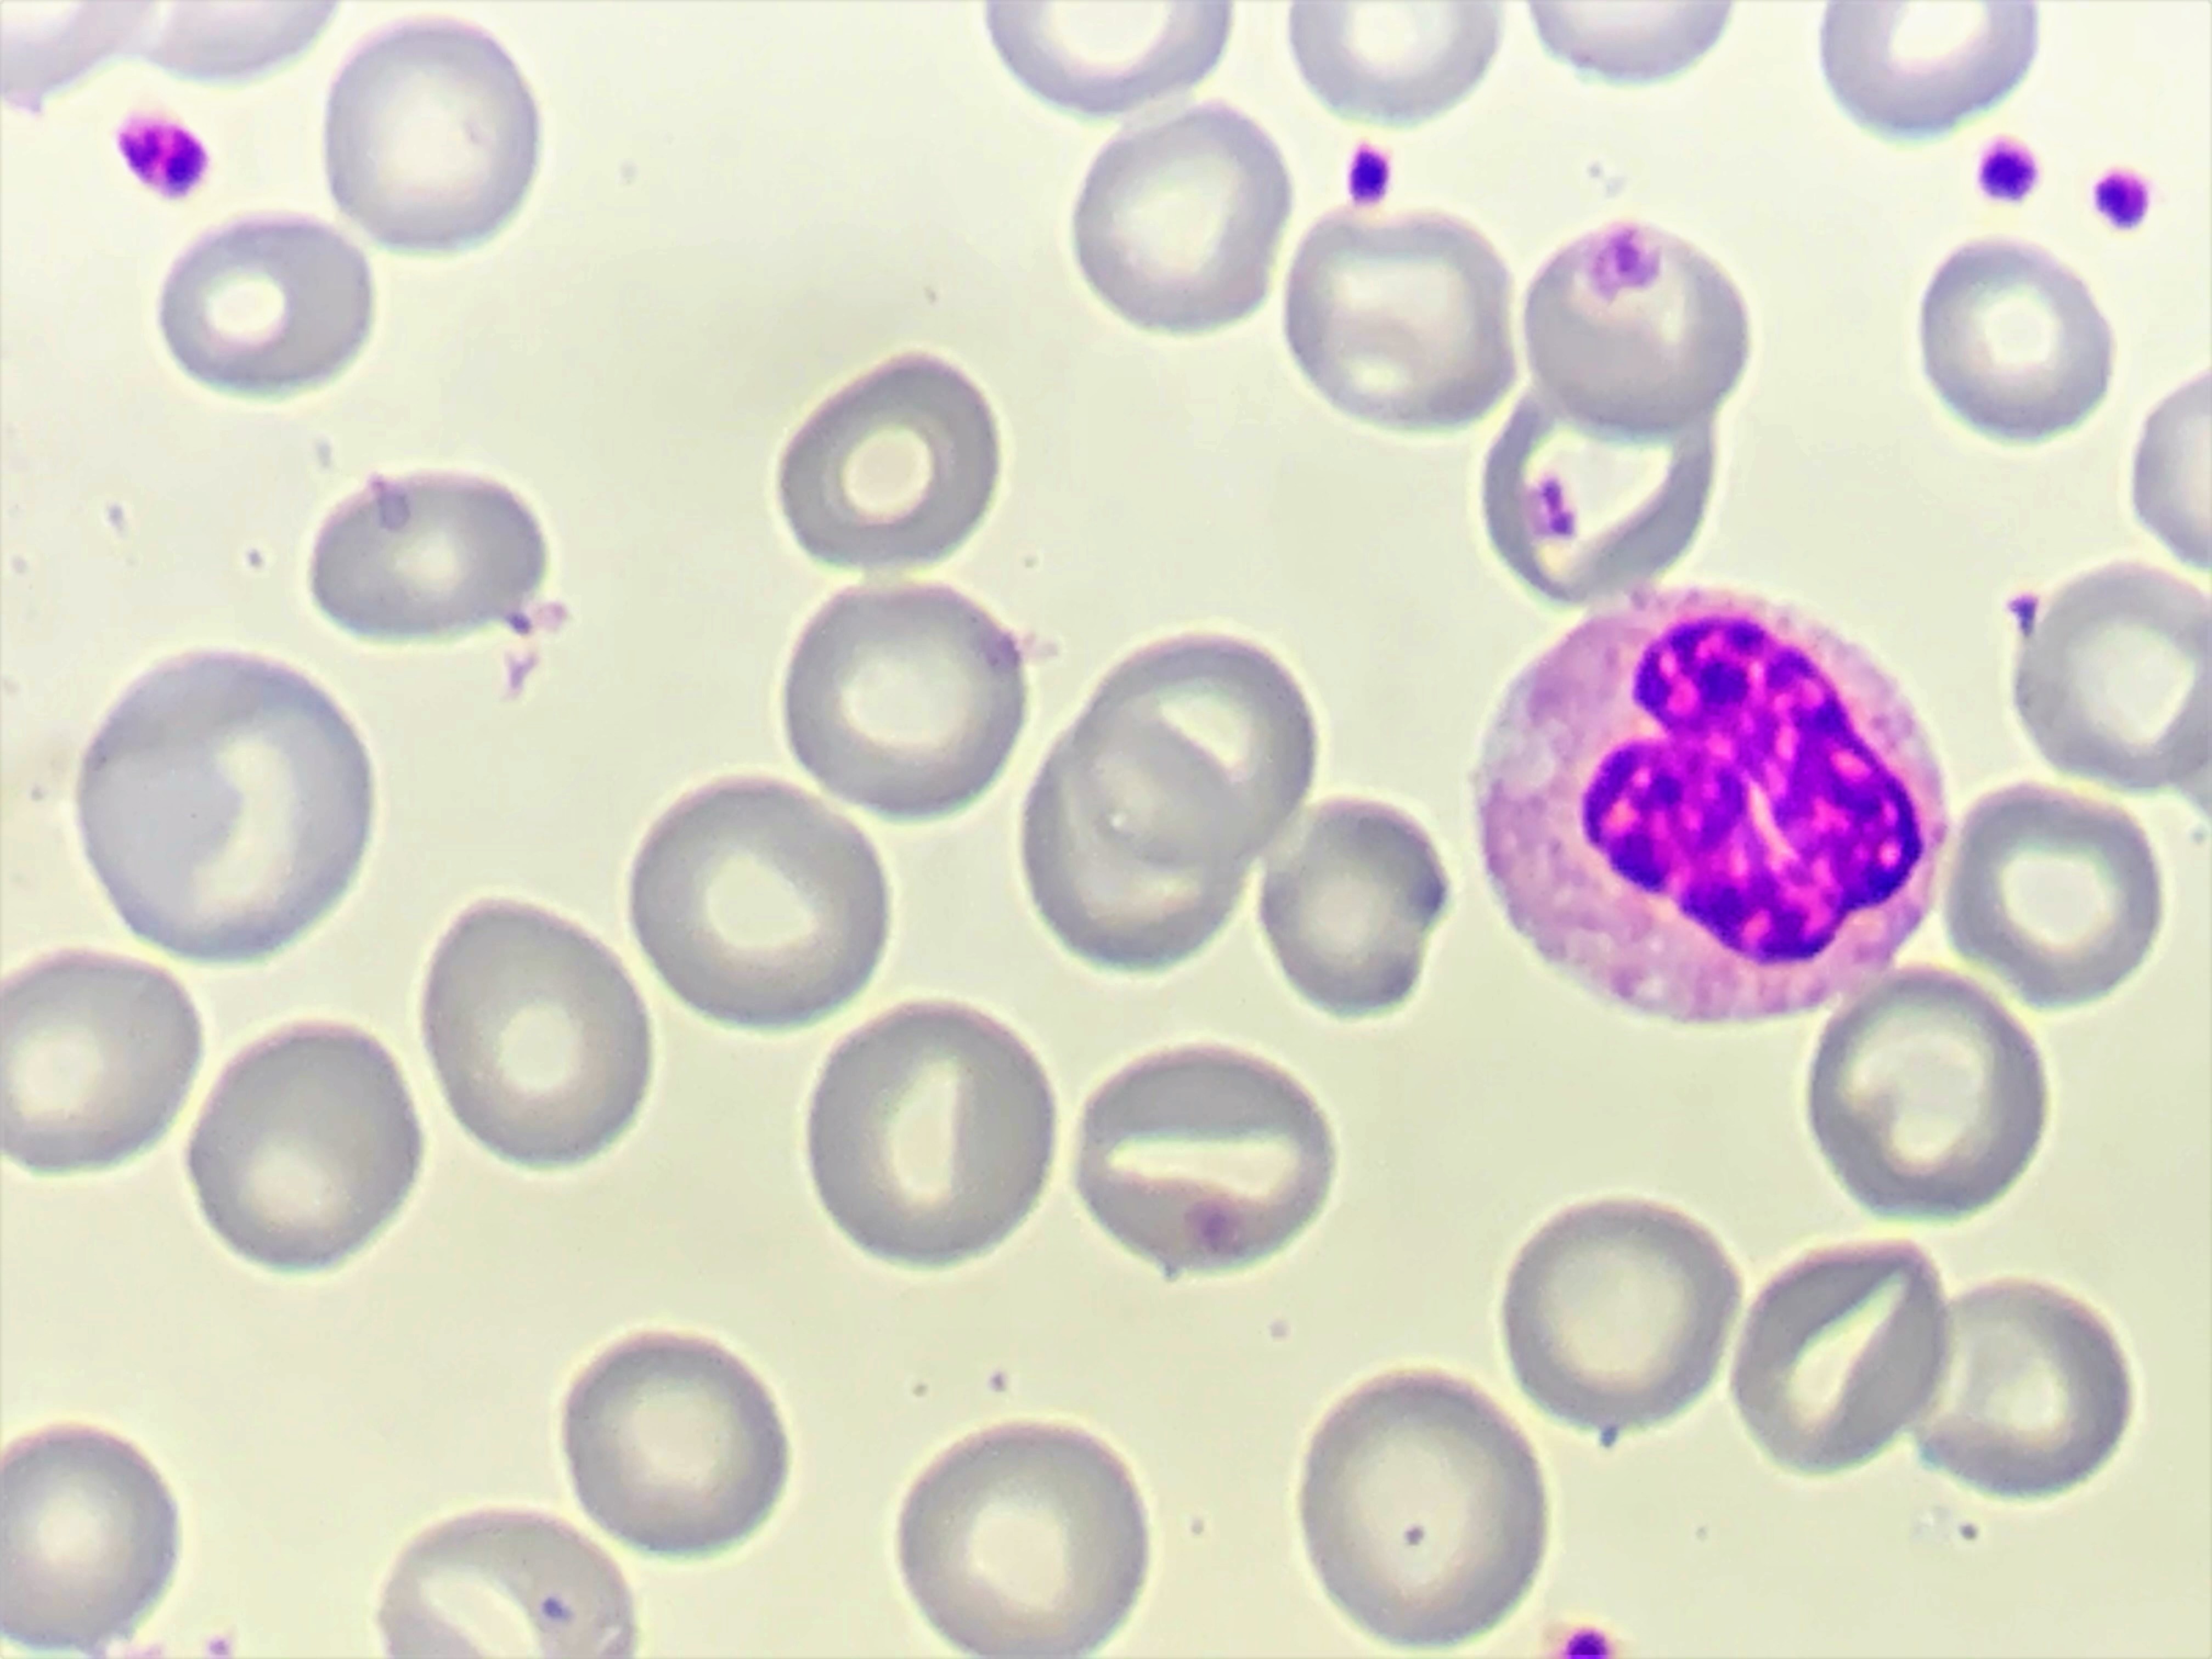
Cell type: BAND CELLS